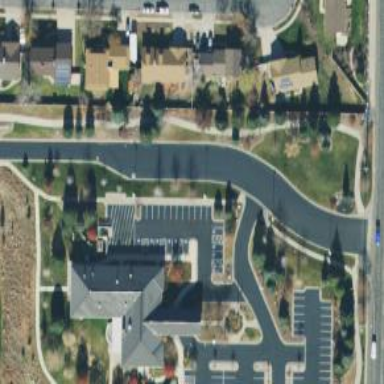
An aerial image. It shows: Parking space.